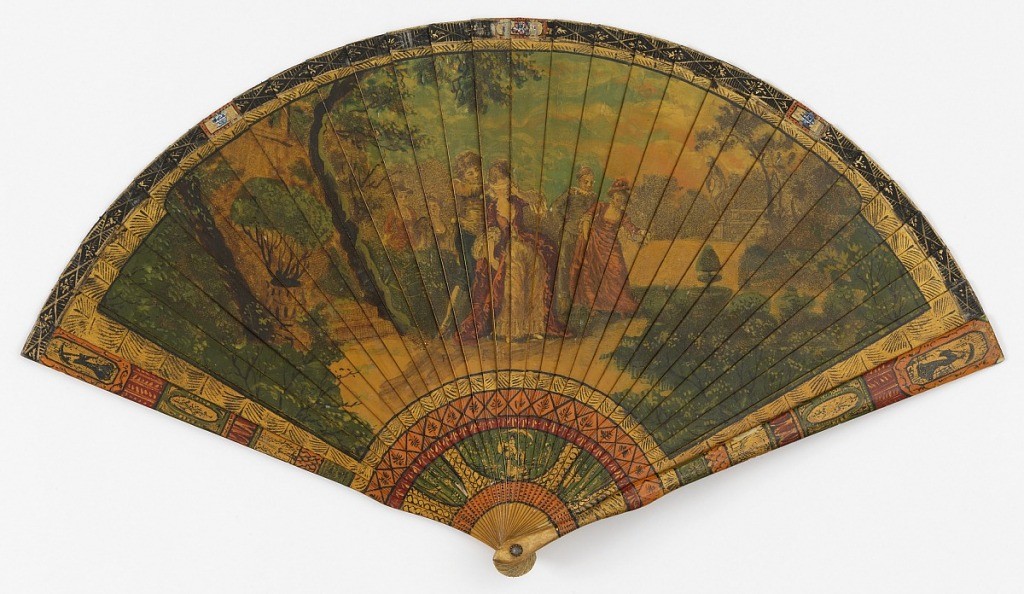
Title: Brisé fan
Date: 1870–1879
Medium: Painted and gilded ivory sticks with chromolithograph on paper
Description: Brisé fan of ivory with chromolithograph on paper showing a game of Blind Man's Bluff. Reverse: landscape with fishing village in an 18th century style. Later heavily coated with yellow varnish. Painted and gilded ivory sticks and guards.